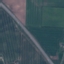
Label: Highway